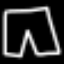
Label: pants